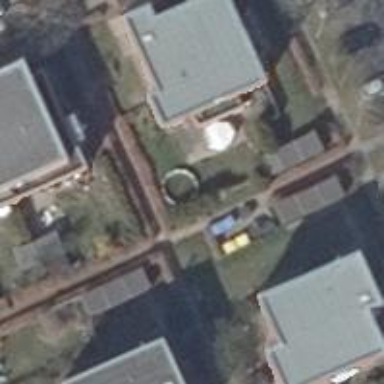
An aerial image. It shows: Building with apartments and flat roof.